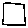
Label: square